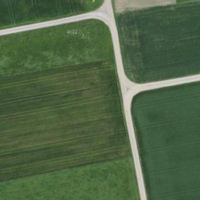
EUNIS habitat code: 52
Species observed at this site:
Erigeron karvinskianus